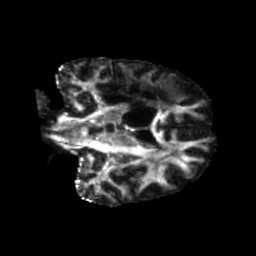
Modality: FA
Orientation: coronal
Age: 60
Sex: male
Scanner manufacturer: siemens
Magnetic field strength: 3 T
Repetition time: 5.25 s
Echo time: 0.08 s